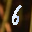
Label: 6